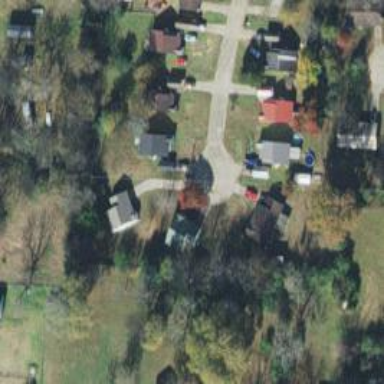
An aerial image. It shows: Residential road.